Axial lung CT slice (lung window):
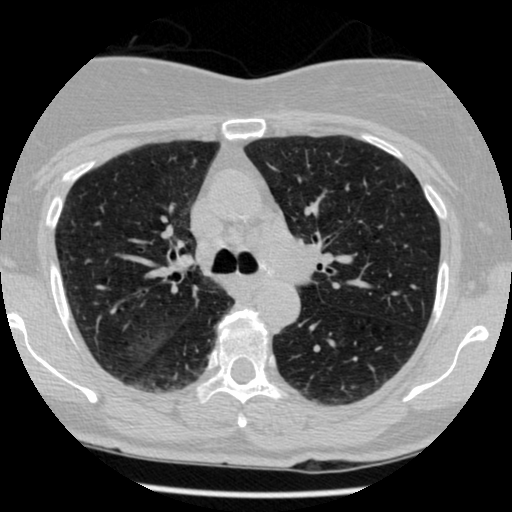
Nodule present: no